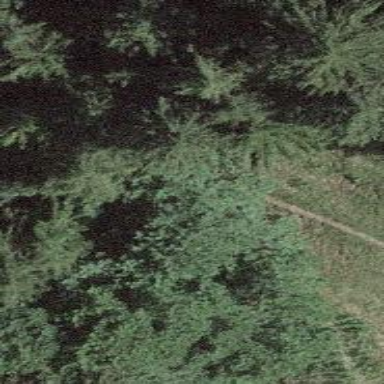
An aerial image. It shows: Path.